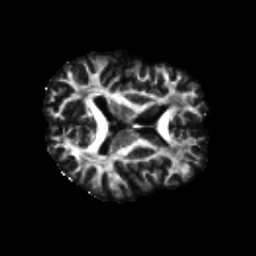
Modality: FA
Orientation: axial
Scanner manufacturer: siemens
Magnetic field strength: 3 T
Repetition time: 4.16 s
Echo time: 0.0806 s